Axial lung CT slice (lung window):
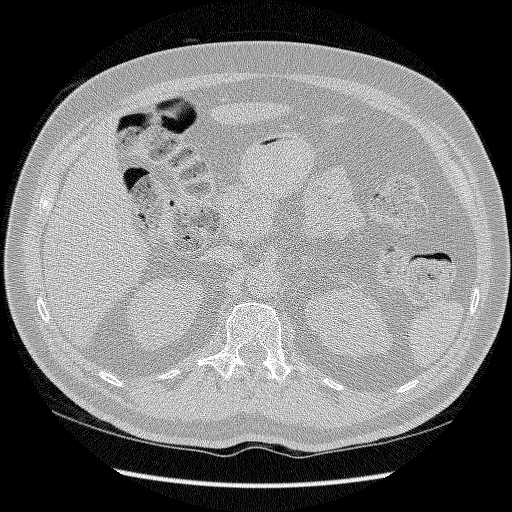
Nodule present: no